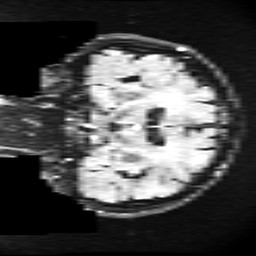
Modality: FLAIR
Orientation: coronal
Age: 72
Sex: male
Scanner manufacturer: ge
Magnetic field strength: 3 T
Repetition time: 11 s
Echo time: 0.1497 s